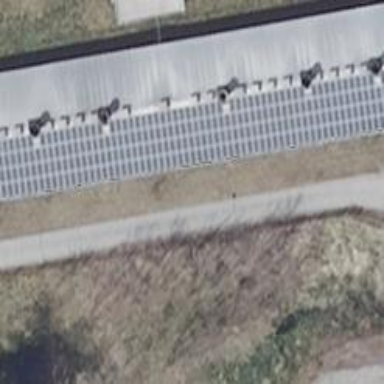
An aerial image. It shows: Farm auxiliary building with solar photovoltaic panel generator producing small amount of electricity.